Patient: sex M, age 36
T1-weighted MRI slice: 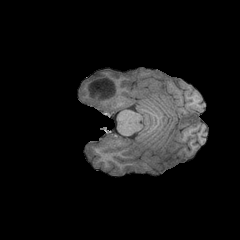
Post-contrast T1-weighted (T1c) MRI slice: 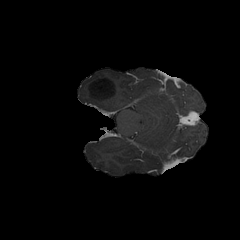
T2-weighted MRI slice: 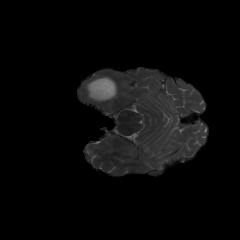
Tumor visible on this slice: yes
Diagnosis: Astrocytoma, IDH-mutant
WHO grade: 3